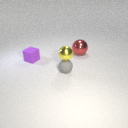
small purple rubber cube in front of large red metal sphere